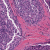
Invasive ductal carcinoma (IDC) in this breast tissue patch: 0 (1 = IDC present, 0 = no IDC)